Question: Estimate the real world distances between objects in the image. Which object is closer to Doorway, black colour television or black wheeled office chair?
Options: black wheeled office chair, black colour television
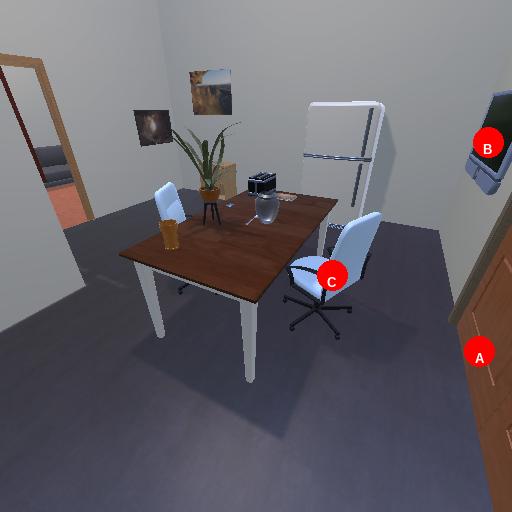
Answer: black wheeled office chair